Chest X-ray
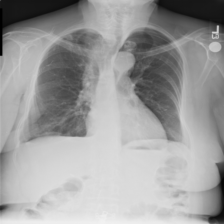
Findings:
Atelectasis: negative
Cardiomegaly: negative
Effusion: negative
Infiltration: negative
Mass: negative
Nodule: positive
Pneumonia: negative
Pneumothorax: negative
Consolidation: negative
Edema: negative
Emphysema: negative
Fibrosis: negative
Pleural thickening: negative
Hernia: negative